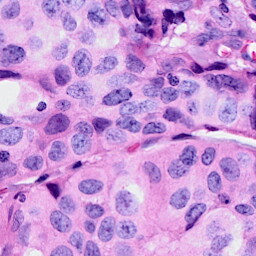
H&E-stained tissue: Breast